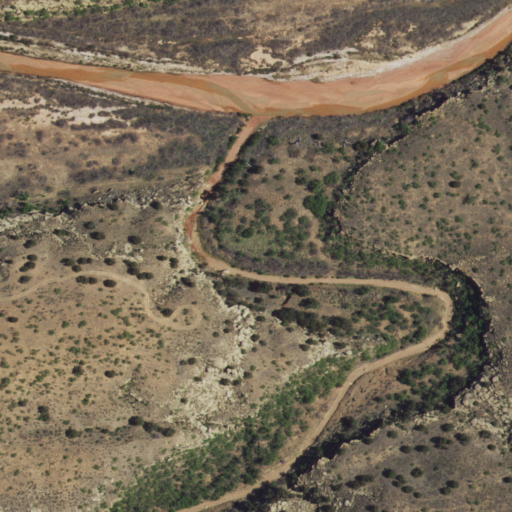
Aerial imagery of valley in New Mexico named Tuscocoillo Canyon containing shrub, open water, herbaceous wetlands, woody wetlands, and grassland